Interaction volume radius: 10 \u00c5
Interaction volume height: 40 \u00c5
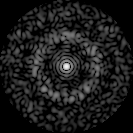
Disorder parameter: 0.8494